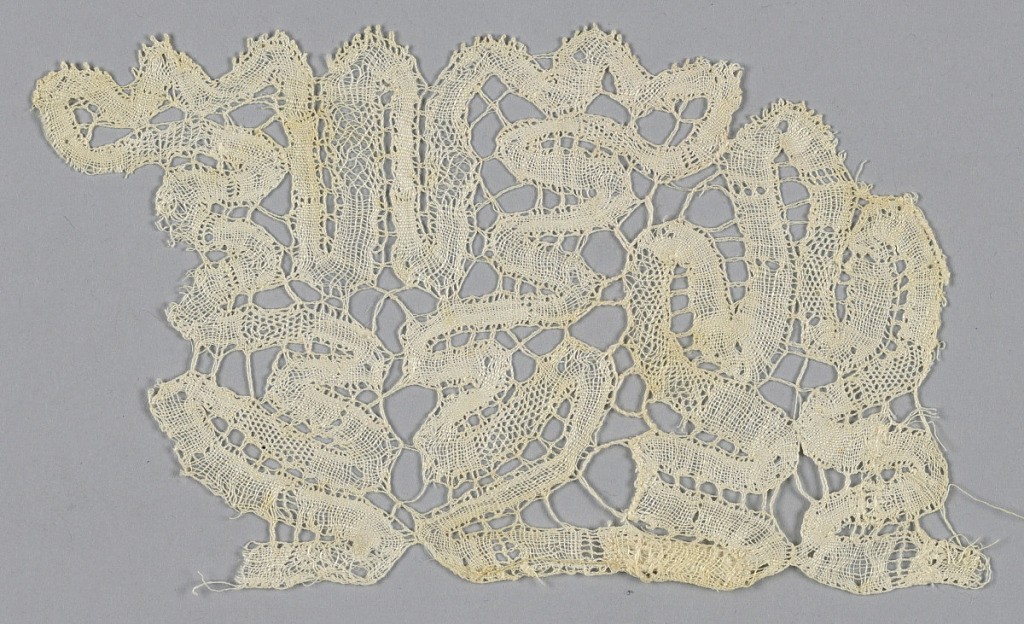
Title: Fragment
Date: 18th century
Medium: linen Technique: bobbin lace, continuous tape with bars added
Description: Serpentine tape with bars added.